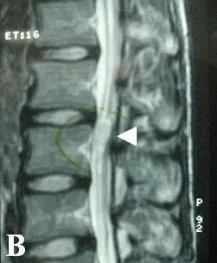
Iso-hyperintense on T2-weighted sequences.
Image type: radiology (mri)